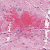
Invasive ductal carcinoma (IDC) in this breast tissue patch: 0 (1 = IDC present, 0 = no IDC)